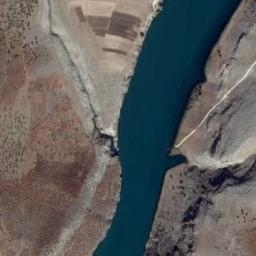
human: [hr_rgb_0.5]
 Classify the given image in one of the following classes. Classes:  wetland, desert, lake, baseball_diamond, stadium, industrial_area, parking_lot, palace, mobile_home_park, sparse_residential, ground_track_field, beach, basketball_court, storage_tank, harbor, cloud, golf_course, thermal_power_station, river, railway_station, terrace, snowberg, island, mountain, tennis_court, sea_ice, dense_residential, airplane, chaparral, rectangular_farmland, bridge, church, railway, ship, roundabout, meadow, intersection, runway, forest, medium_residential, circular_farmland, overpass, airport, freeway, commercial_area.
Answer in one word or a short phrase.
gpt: river